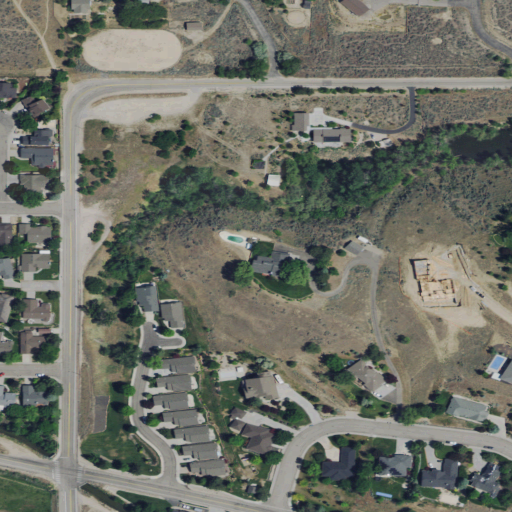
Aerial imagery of valley in Idaho named Pierce Gulch containing shrub, open development, low intensity development, medium intensity development, grassland, and high intensity development